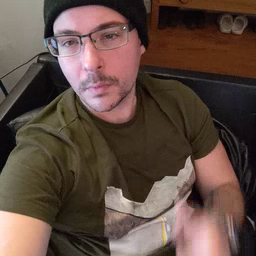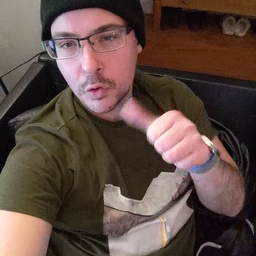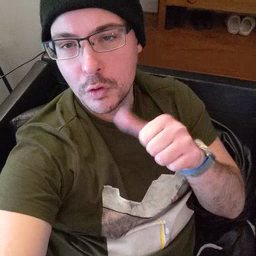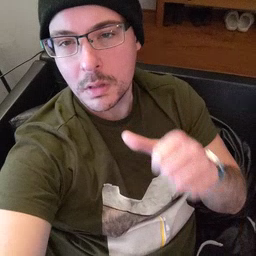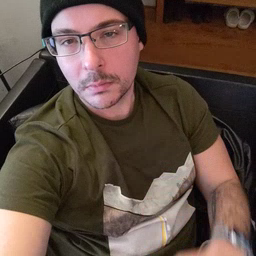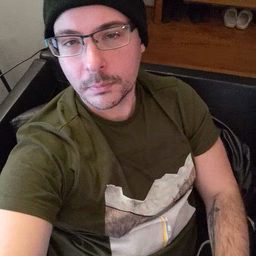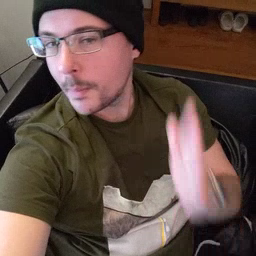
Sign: girl